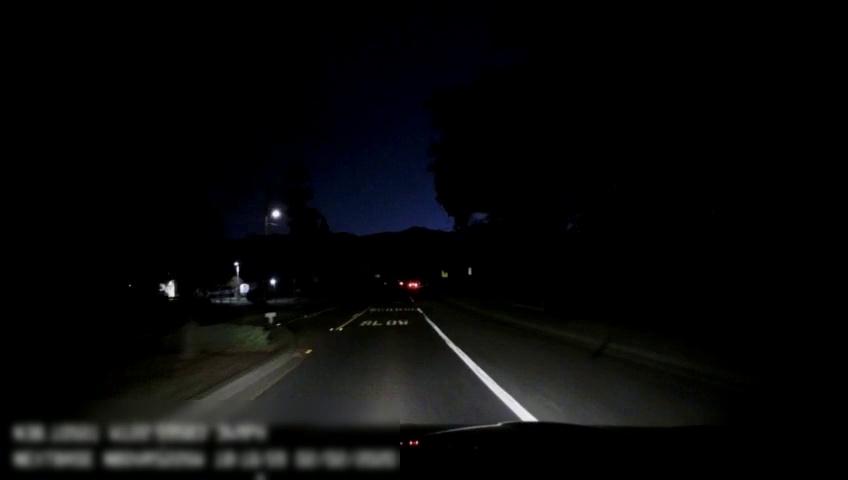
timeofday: Night
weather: Other
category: Drivable Space
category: Lanes | Alternate Lane
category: Lanes | Opposite Lane
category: Lanes | Alternate Lane